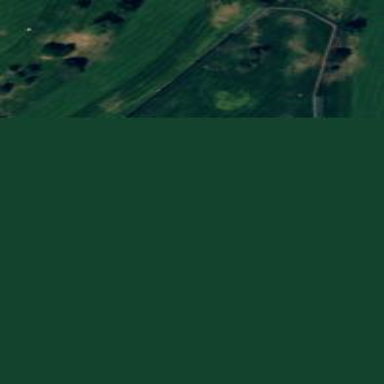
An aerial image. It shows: Grassy area used as driving range for golf.